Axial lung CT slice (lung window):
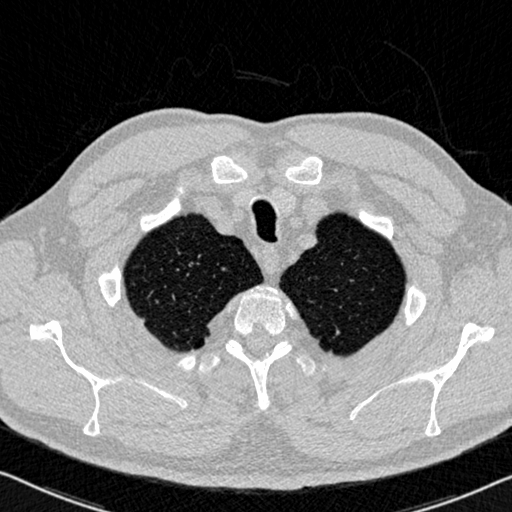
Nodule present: no